Question: I'm using the following code to install the .NET package automatically
'''
procedure dotnetfx40full();
begin
if (not netfxinstalled(NetFx40Full, '')) then
AddProduct('dotNetFx40_Full_setup.exe',
CustomMessage('dotnetfx40full_lcid') + ' /q /passive /norestart',
CustomMessage('dotnetfx40full_title'),
CustomMessage('dotnetfx40full_size'),
dotnetfx40full_url,
false, false);
end;
'''
It's using this project. Please check cannot post full code here.
<URL>
But after the .NET installer is downloaded and the installer is executed with switches, the .NET installer does not work. It shows this message regarding proper usage of switches.

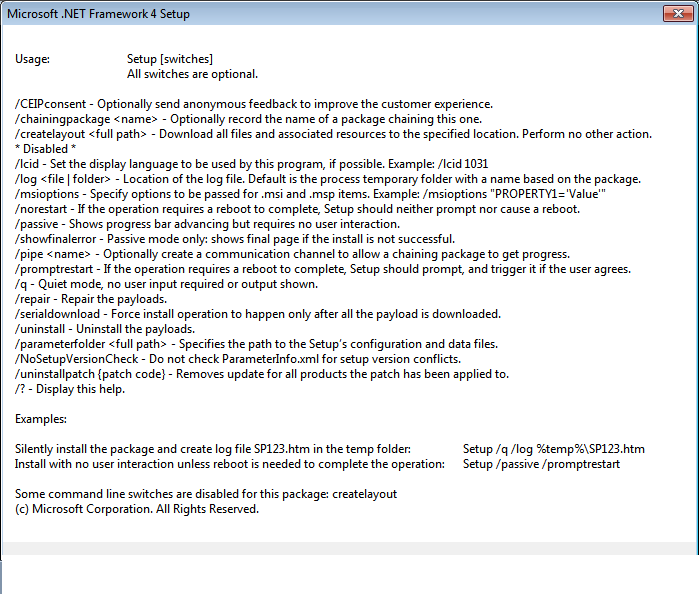
Answer: If you try to execute 'dotNetFx40_Full_setup.exe /q /passive /norestart' manually, you get the same behavior.
After some testing, I believe you cannot combine '/q' and '/passive'. It makes sense as both do the same thing little differently.
Just use only one of the '/q' or the '/passive' in your code, depending
if you want to see a progress ('/passive') or not ('/q').